Question: I want to create a custom cell like one in the Mint app which does pretty much the same thing. How do I go about drawing the two bars using the earned and spent data?
Thanks,

I got this far:
'''
-(void)drawRect:(CGRect)rect
{
CGContextRef context = UIGraphicsGetCurrentContext();
UIColor * earningStartColor = [UIColor colorWithRed:15/255.0f green:227/255.0f blue:0/255.0f alpha:1.0f];
UIColor * earningEndColor = [UIColor colorWithRed:15/255.0f green:188/255.0f blue:0/255.0f alpha:1.0f];
CGRect earningRect = CGRectMake(5, 32, 60, 13);
UIBezierPath *pathE = [UIBezierPath bezierPathWithRoundedRect:earningRect
cornerRadius:3.0];
[pathE addClip];
drawGlossAndGradient(context, earningRect, earningStartColor.CGColor, earningEndColor.CGColor);
UIColor * spentStartColor = [UIColor colorWithRed:255/255.0f green:88/255.0f blue:67/255.0f alpha:1.0f];
UIColor * spentEndColor = [UIColor colorWithRed:255/255.0f green:52/255.0f blue:49/255.0f alpha:1.0f];
CGRect spentRect = CGRectMake(5, 52, 25, 13);
UIBezierPath *pathS = [UIBezierPath bezierPathWithRoundedRect:spentRect
cornerRadius:5.0];
[pathS addClip];
drawGlossAndGradient(context, spentRect, spentStartColor.CGColor, spentEndColor.CGColor);
}
'''
However, after addClip the drawing stops so only one bar is displayed. If i wrapped addClip around CGContextSaveGState & CGContextRestoreGState, only the second bar corners are rounded.
I also tried subclass a view and draw on the view then add as a subview to my tableviewcell and use cornerRadius, but the drawing is actually lying behind the view, so it appears as the rounded view (with its background) with the rectangle bar behind. I thought this should be easier than it is.
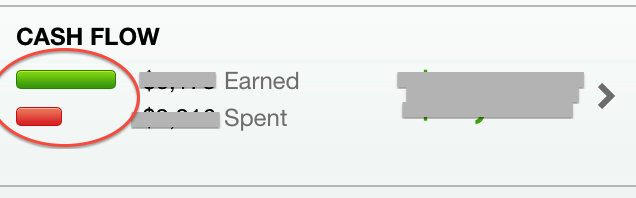
Answer: Your bug is because of the '[pathE addClip];'
About the 'addClip' method , the apple doc said :
> Important: If you need to remove the clipping region to perform
subsequent drawing operations, you must save the current graphics
state (using the CGContextSaveGState function) before calling this
method. When you no longer need the clipping region, you can then
restore the previous drawing properties and clipping region using the
CGContextRestoreGState function.
so you should save the graphics state before 'addClip' and restore the graphics state after 'addClip'
This can help you :
'''
-(void)drawRect:(CGRect)rect
{
CGContextRef context = UIGraphicsGetCurrentContext();
UIColor * earningStartColor = [UIColor colorWithRed:15/255.0f green:227/255.0f blue:0/255.0f alpha:1.0f];
UIColor * earningEndColor = [UIColor colorWithRed:15/255.0f green:188/255.0f blue:0/255.0f alpha:1.0f];
CGRect earningRect = CGRectMake(5, 32, 60, 13);
UIBezierPath *pathE = [UIBezierPath bezierPathWithRoundedRect:earningRect
cornerRadius:3.0];
CGContextSaveGState(context);
[pathE addClip];
drawGlossAndGradient(context, earningRect, earningStartColor.CGColor, earningEndColor.CGColor);
CGContextRestoreGState(context);
UIColor * spentStartColor = [UIColor colorWithRed:255/255.0f green:88/255.0f blue:67/255.0f alpha:1.0f];
UIColor * spentEndColor = [UIColor colorWithRed:255/255.0f green:52/255.0f blue:49/255.0f alpha:1.0f];
CGRect spentRect = CGRectMake(5, 52, 25, 13);
UIBezierPath *pathS = [UIBezierPath bezierPathWithRoundedRect:spentRect
cornerRadius:5.0];
[pathS addClip];
drawGlossAndGradient(context, spentRect, spentStartColor.CGColor, spentEndColor.CGColor);
}
'''
PS: I think you can post your 'drawGlossAndGradient' to the stackoverflow , so others can help easy , and may be helpful for others who search the answer.
And I fake the 'drawGlossAndGradient' method
'''
void drawGlossAndGradient(CGContextRef context, CGRect rect, CGColorRef startColor,
CGColorRef endColor) {
CGColorSpaceRef colorSpace = CGColorSpaceCreateDeviceRGB();
CGFloat locations[] = {0.0, 1.0};
NSArray *colors = [NSArray arrayWithObjects:(__bridge id) startColor, (__bridge id) endColor, nil];
CGGradientRef gradient = CGGradientCreateWithColors(colorSpace,
(__bridge CFArrayRef) colors, locations);
CGPoint startPoint = CGPointMake(CGRectGetMidX(rect), CGRectGetMinY(rect));
CGPoint endPoint = CGPointMake(CGRectGetMidX(rect), CGRectGetMaxY(rect));
CGContextAddRect(context, rect);
CGContextClip(context);
CGContextDrawLinearGradient(context, gradient, startPoint, endPoint, 0);
CGGradientRelease(gradient);
CGColorSpaceRelease(colorSpace);
}
'''
The effect like this :